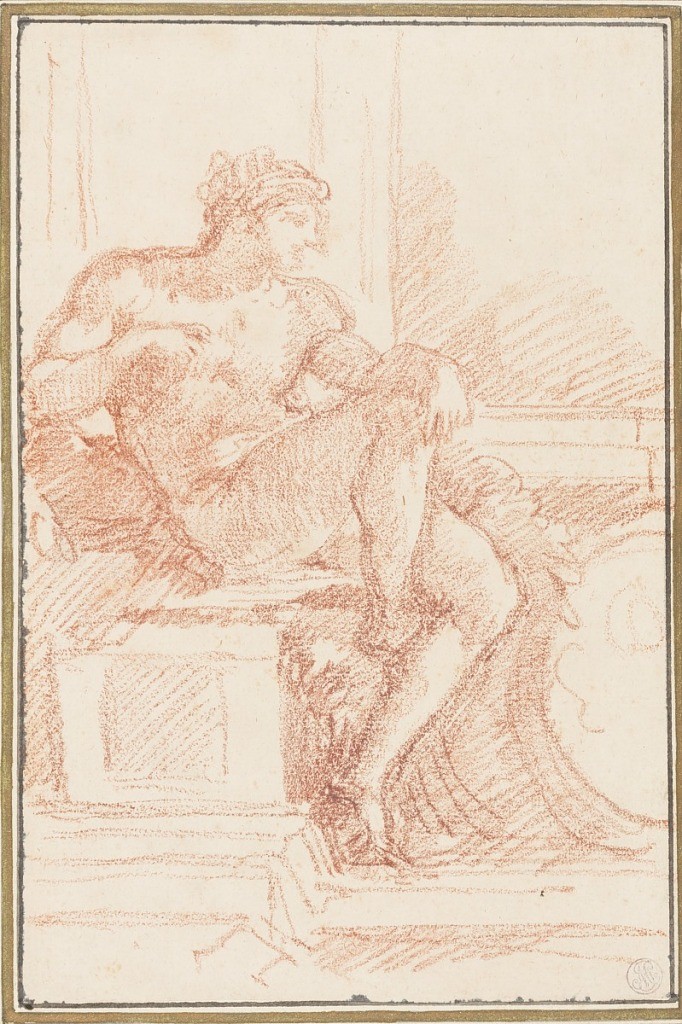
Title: Ignudo from Sistine Chapel ceiling
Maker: Jean-Robert Ango, French, active in Rome 1759 –1770, d. 1773
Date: ca. 1759–70
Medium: Red chalk on paper
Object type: Drawing
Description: Ignudo (nude figure) between the scenes of God dividing light from darkness and of God creating the Earth, Sun, and Moon, on the ceiling of the Sistine Chapel, painted by Michelangelo.